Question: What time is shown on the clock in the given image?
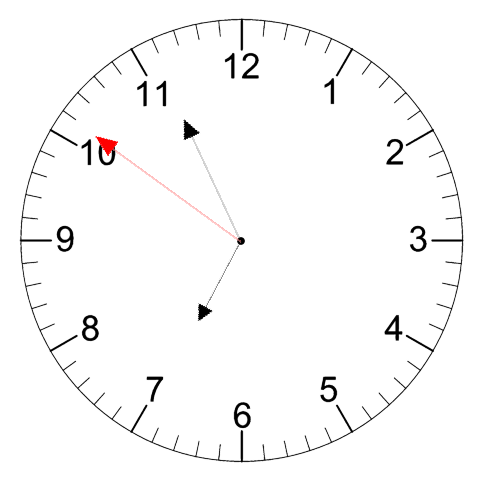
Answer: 06:55:51